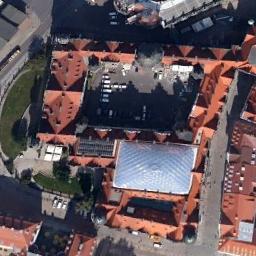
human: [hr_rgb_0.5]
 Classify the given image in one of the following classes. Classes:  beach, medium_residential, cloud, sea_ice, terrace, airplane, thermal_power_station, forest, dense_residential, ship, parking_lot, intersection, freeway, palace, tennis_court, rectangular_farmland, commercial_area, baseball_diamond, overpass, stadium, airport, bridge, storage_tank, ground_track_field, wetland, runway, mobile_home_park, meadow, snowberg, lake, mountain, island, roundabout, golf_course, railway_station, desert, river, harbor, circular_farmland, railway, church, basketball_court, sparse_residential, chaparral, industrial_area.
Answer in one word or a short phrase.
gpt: palace